Field crop: tomato
Growth stage: 1
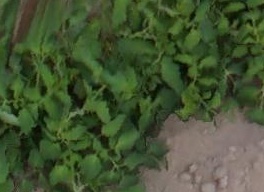
Species: tomato